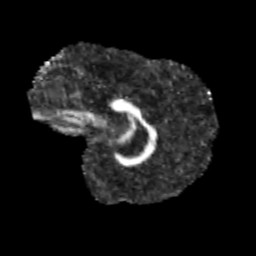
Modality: FA
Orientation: sagittal
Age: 11
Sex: male
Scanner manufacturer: siemens
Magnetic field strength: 3 T
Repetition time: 3.8 s
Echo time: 0.07 s